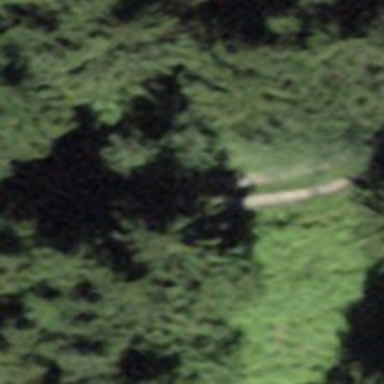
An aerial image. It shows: Dirt track road.